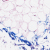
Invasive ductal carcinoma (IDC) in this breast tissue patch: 0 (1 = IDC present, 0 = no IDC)